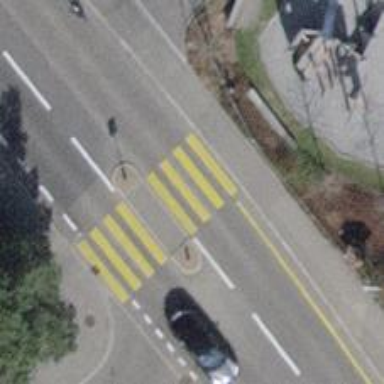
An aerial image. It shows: Marked pedestrian crossing with zebra designation and central island.